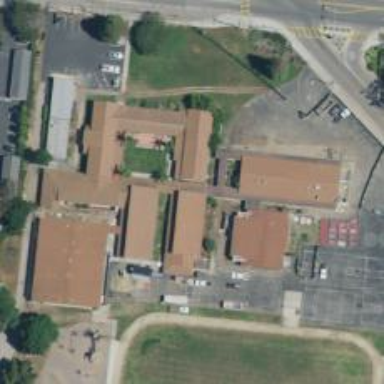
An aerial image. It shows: School.